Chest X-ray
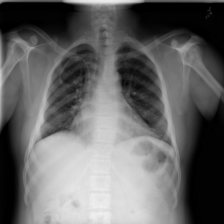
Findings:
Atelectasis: negative
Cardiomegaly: negative
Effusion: negative
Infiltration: positive
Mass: negative
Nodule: negative
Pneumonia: negative
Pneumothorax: negative
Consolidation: negative
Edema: negative
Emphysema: negative
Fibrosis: negative
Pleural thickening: negative
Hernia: negative